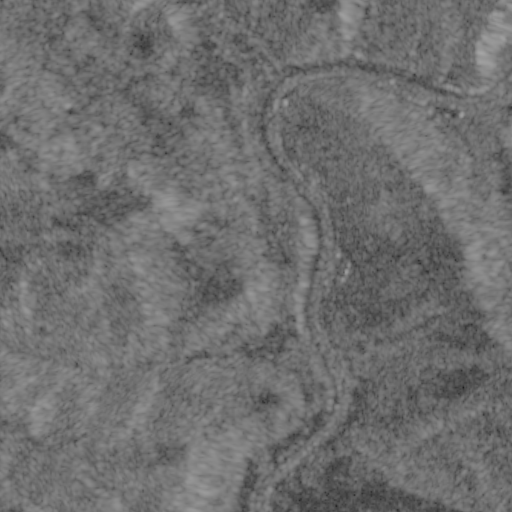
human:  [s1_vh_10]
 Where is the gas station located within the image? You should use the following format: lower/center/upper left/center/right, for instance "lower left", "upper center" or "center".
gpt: The gas station is located in the upper right of the image.
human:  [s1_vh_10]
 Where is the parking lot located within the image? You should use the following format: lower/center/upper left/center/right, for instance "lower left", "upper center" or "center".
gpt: The parking lot is located in the upper right of the image.
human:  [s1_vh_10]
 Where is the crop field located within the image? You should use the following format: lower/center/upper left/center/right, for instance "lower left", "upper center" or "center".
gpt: There is no crop field in the image.

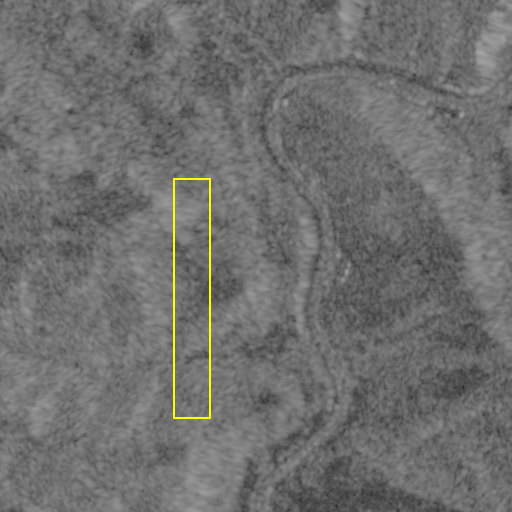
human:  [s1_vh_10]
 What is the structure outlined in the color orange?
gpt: There is no orange outline.
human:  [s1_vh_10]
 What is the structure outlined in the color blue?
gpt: There is no structure outlined in blue.